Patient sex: F
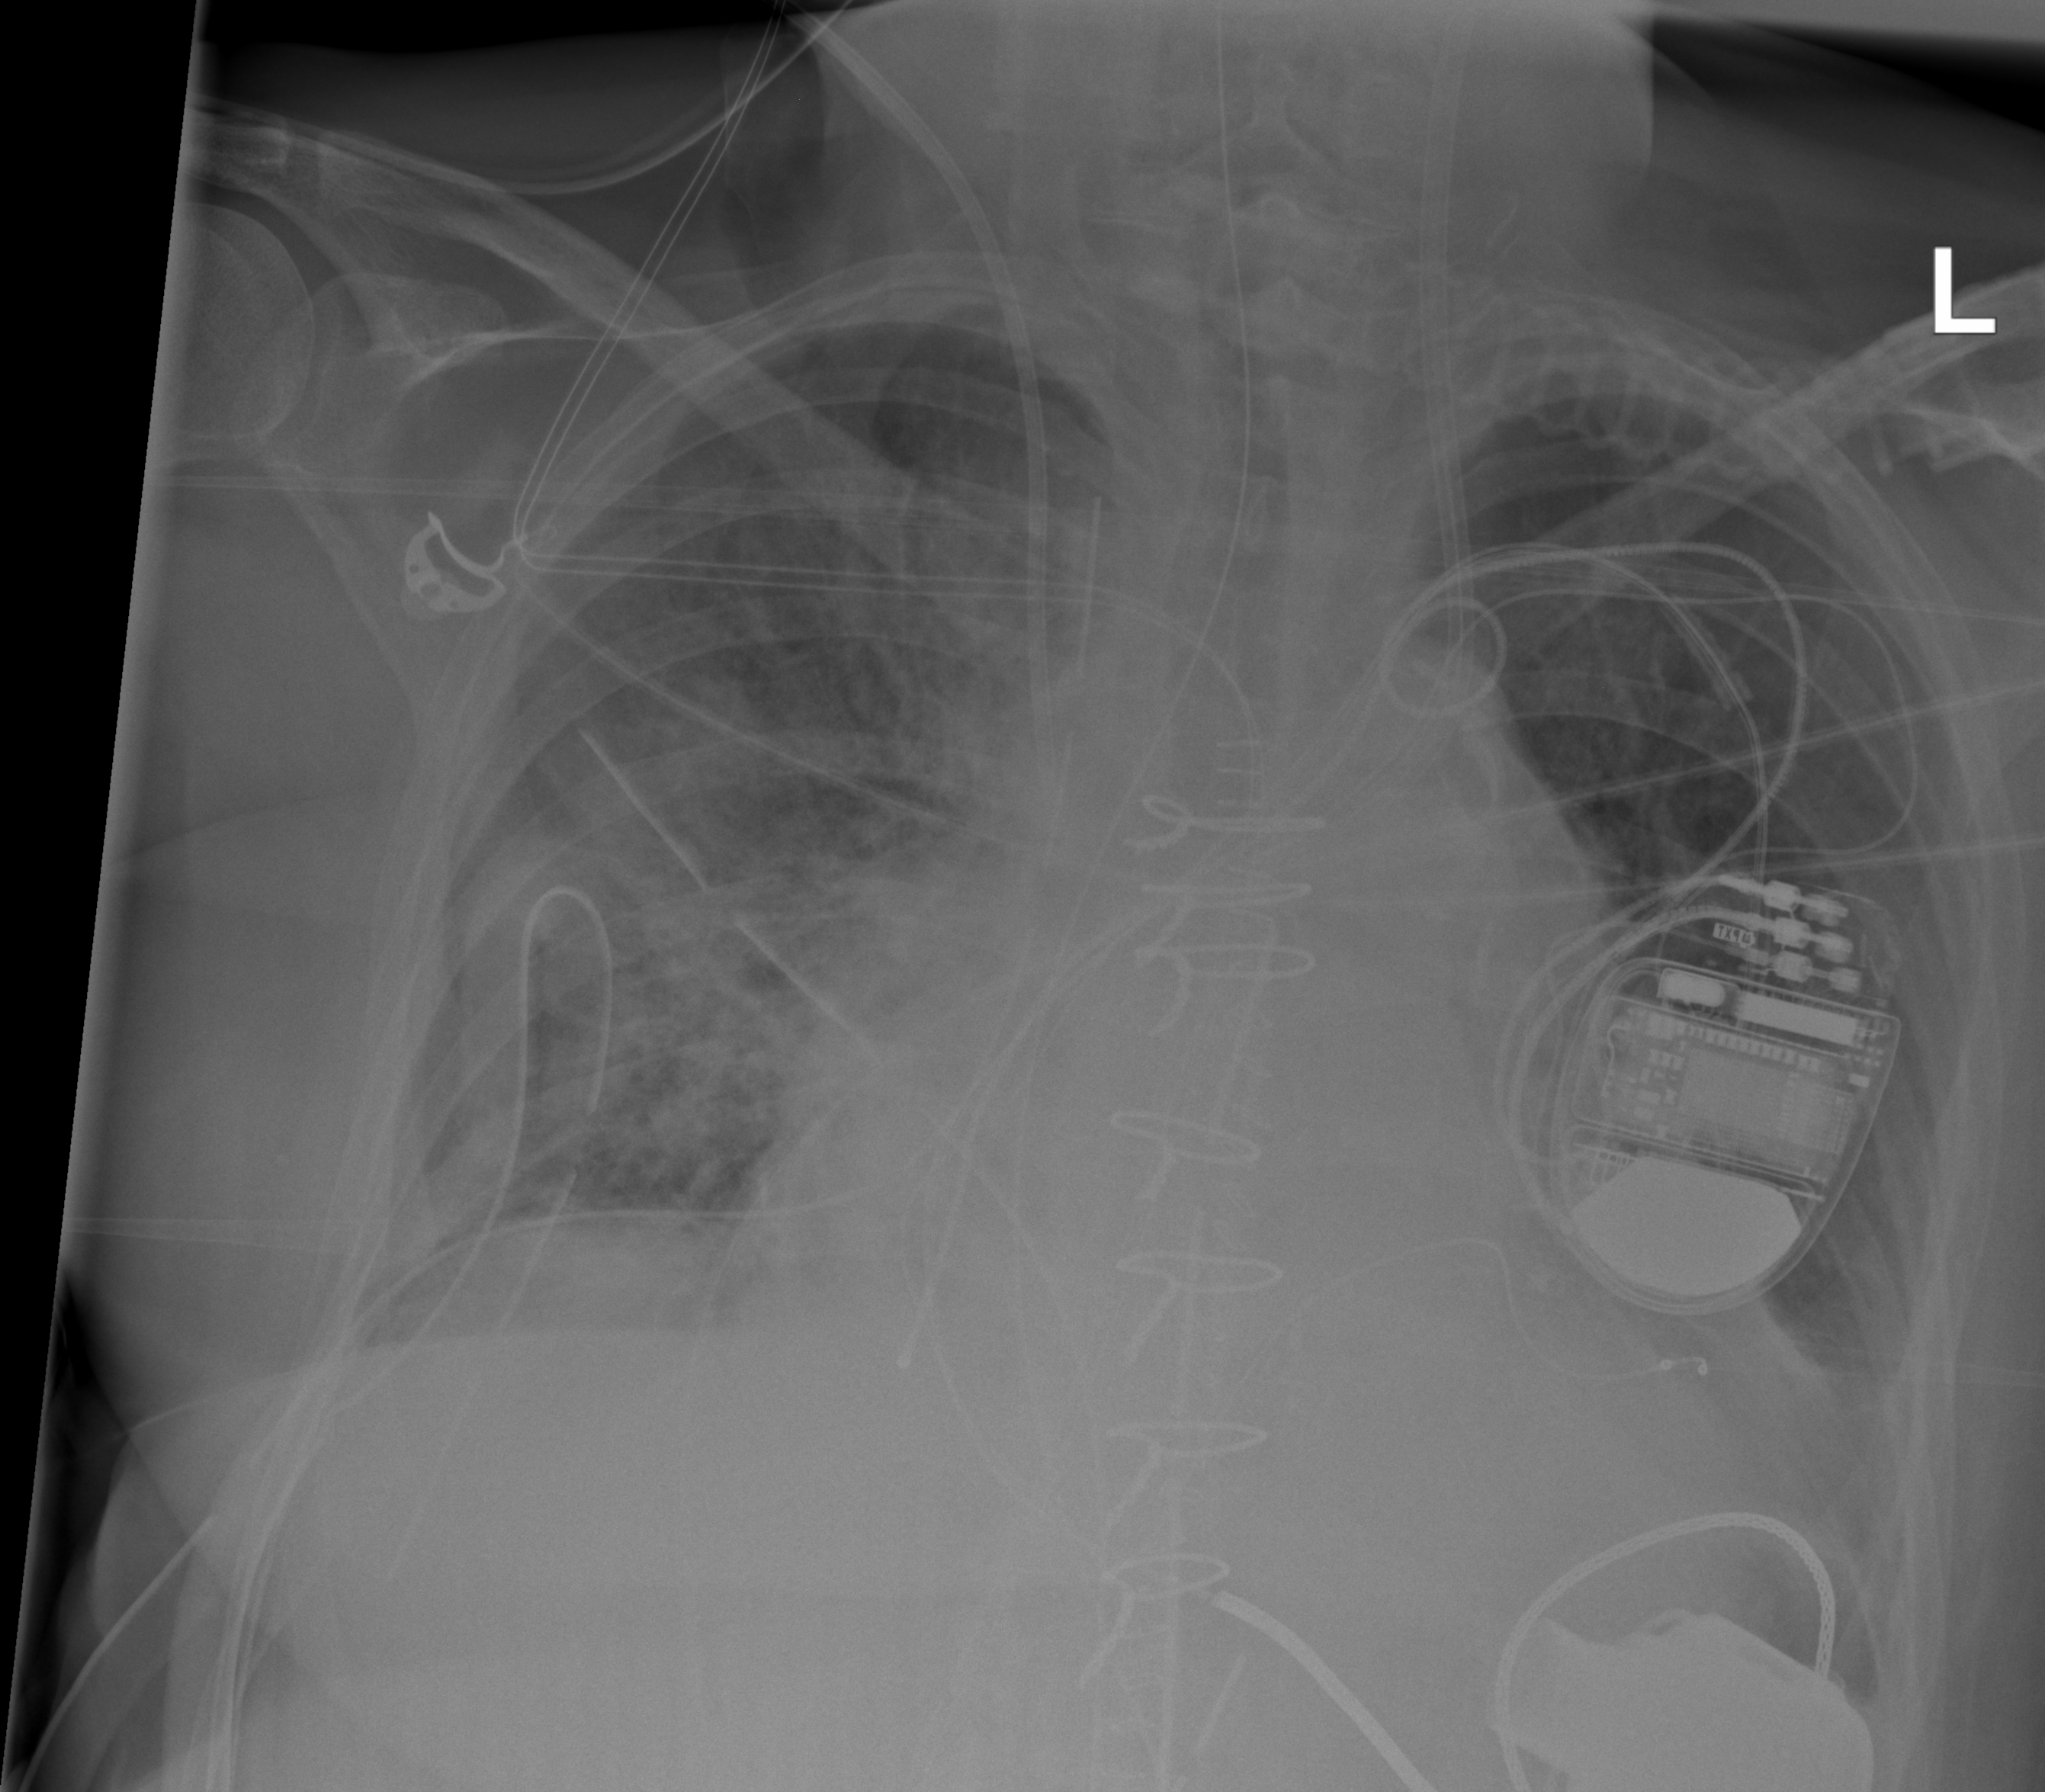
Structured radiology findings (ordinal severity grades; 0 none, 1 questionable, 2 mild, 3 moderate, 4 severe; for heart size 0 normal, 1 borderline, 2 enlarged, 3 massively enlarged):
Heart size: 2
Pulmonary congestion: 0
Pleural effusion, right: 0
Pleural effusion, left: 2
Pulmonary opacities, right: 3
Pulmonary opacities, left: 0
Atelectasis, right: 2
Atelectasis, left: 2